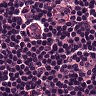
Metastatic tissue present: no